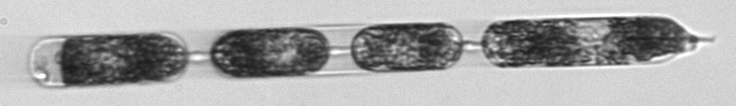
Label: Hemiaulus